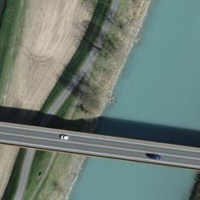
EUNIS habitat code: 15
Species observed at this site:
Artemisia vulgaris